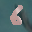
Label: 6